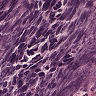
Metastatic tissue present: no